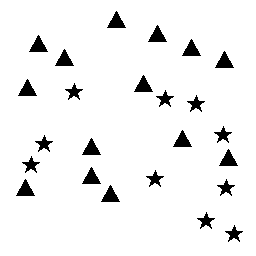
Squares: 0
Triangles: 14
Stars: 10
Total shapes: 24